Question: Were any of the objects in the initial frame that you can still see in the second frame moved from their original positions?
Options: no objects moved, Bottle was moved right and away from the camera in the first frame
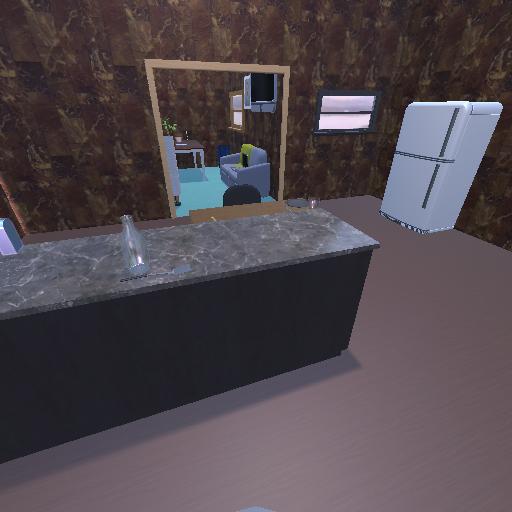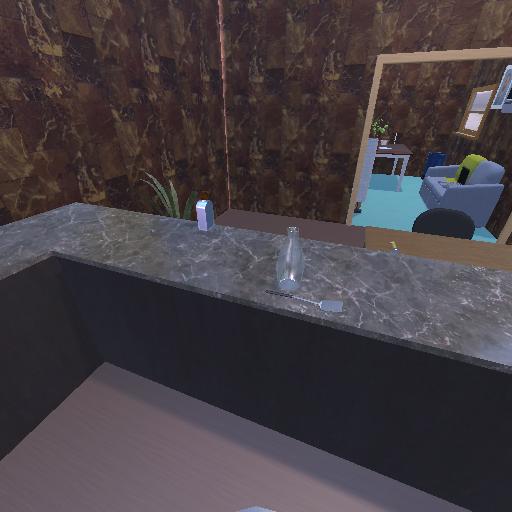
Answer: no objects moved